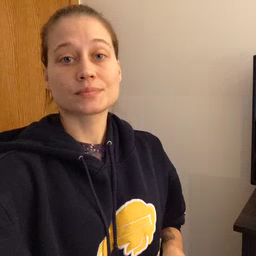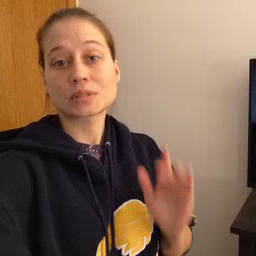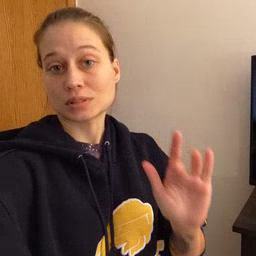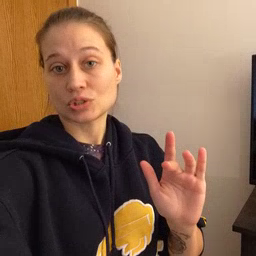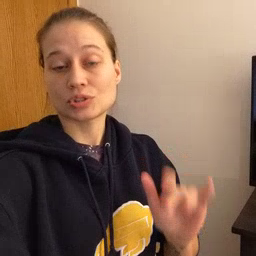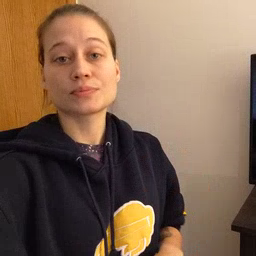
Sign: touch